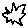
Label: star